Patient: sex M, age 75
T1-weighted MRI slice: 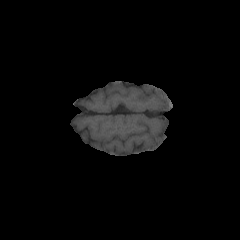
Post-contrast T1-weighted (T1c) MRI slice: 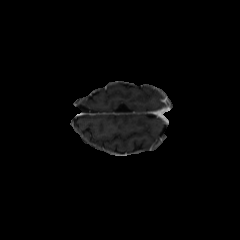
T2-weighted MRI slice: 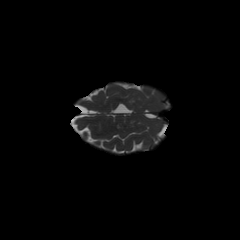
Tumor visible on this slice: no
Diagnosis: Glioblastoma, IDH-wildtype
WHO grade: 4